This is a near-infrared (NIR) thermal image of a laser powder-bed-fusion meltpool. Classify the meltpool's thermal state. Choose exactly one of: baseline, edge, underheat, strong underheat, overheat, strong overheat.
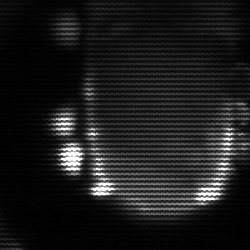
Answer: baseline